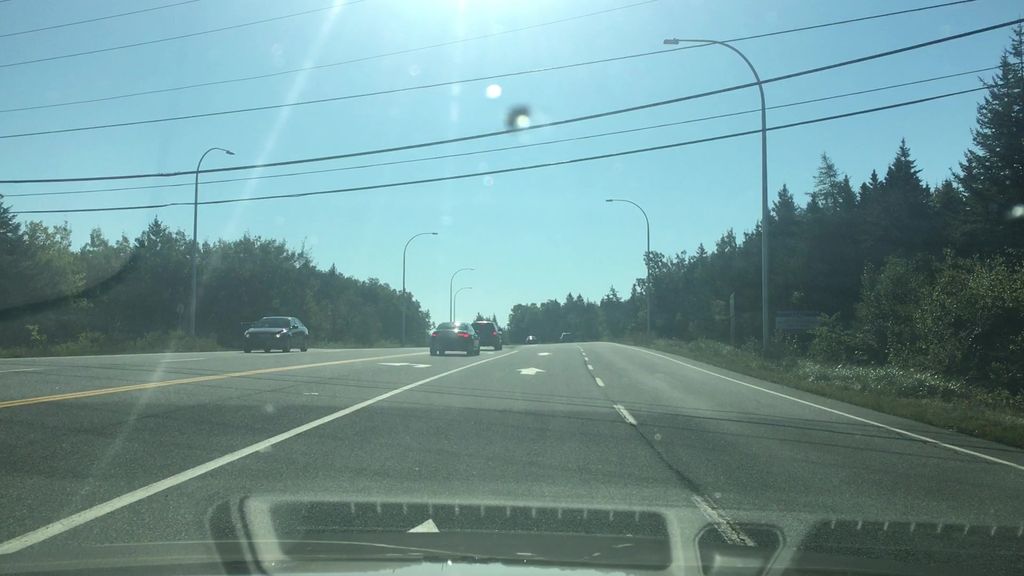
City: halifax